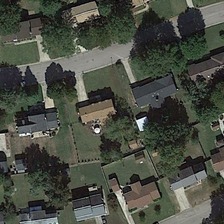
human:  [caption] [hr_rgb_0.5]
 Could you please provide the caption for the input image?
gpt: some buildings and green trees are in a medium residential area .

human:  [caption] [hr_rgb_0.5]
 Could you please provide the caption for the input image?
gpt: some buildings and green trees are in a medium residential area .

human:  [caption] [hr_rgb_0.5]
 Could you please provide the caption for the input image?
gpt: some buildings and green trees are in a medium residential area .

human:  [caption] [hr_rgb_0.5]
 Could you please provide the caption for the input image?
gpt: some buildings and green trees are in a medium residential area .

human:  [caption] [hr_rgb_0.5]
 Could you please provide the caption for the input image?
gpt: some buildings and green trees are in a medium residential area .